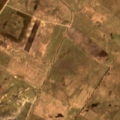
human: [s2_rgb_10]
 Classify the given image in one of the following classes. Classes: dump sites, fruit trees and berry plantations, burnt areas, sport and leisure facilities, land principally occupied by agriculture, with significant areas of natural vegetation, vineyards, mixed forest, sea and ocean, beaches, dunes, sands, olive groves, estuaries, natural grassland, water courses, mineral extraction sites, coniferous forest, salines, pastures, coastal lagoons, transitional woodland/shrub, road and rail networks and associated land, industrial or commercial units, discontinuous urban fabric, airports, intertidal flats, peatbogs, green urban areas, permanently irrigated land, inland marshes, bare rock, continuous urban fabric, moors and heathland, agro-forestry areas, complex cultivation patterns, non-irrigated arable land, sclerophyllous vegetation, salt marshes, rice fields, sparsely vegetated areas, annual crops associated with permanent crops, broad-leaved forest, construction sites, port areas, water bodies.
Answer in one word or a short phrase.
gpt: non-irrigated arable land, pastures